Question: I fix problem iOS 7, Navigation Bar is Overlap Table View.
I use this Code
'''
//for help navigation bar overlap
if ([self respondsToSelector:@selector(edgesForExtendedLayout)])
self.edgesForExtendedLayout = UIRectEdgeNone;
'''
I can fix this problem but navigation bar overlap status bar not show signal battery time same this picture:

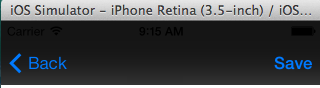
Answer: Actually your status bar is visible but your status bar text color is black so you can't see properly. if you just see from upside of your mac screen you can see this.
So follow the smita's answer is current but after change in you need to change it 'statusBar' style with 'UIStatusBarStyleLightContent' that change to your statusbar text color black to white.

In to your image that already display that clock time signal or battery status. with black color and your navigation bar tint color already black so that both are match. that's why you can not see that.
But only setting this line of code not enough.
'''
[[UIApplication sharedApplication] setStatusBarStyle:UIStatusBarStyleLightContent];
'''
You need to change in to plist like
- 'UIViewControllerBasedStatusBarAppearance'

now run you project that your navigation and statusbar look like:-